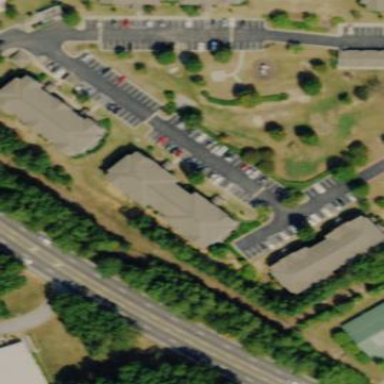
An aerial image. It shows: Building.